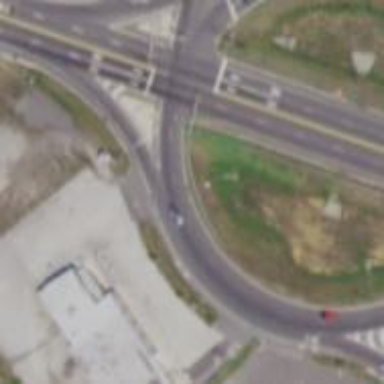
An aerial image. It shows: Primary highway with asphalt surface leading to circular junction.